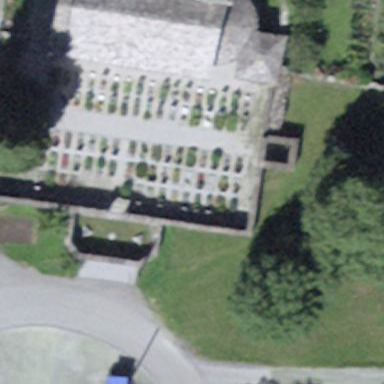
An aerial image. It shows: Grave yard.